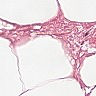
Metastatic tissue present: no